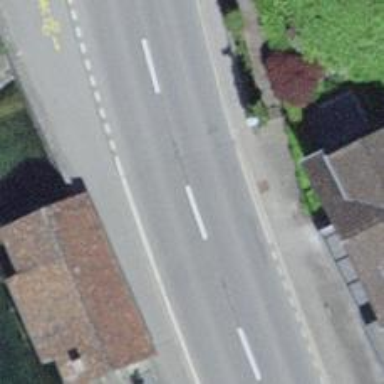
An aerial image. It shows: Primary road with asphalt surface.